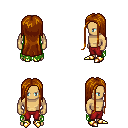
a pixel art fantasy rpg character, male body template, human, tanned skin, green tattered cape, red pants, brunette extra-long hairstyle, gold boots, four views (front, back, left, right), 2x2 character sprite sheet, small pixel art, hard edges, no anti-aliasing